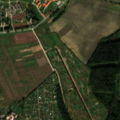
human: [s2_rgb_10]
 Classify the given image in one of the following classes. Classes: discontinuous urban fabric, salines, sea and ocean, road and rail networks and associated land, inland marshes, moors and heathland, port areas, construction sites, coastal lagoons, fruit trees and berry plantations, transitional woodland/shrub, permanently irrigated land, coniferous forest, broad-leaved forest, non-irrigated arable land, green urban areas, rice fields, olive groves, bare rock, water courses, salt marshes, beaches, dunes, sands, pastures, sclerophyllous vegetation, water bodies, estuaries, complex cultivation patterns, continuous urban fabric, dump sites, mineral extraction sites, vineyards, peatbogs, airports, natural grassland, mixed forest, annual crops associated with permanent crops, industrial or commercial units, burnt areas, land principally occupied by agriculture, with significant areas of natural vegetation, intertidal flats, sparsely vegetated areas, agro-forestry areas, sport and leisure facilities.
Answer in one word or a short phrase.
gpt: discontinuous urban fabric, industrial or commercial units, non-irrigated arable land, complex cultivation patterns, broad-leaved forest